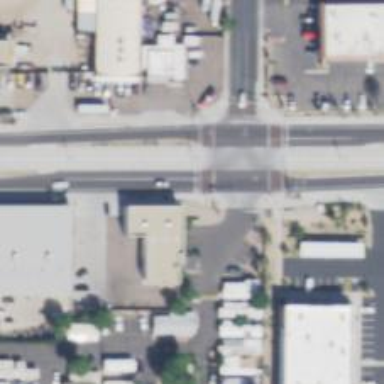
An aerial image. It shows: Solid stop line on the road.